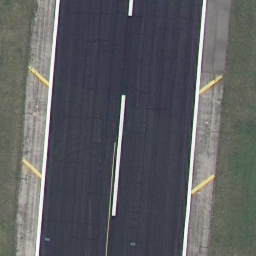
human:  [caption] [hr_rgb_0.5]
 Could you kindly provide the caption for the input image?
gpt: It is a straight runway with some mark lines on it .

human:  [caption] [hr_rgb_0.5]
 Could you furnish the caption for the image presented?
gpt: It is a straight runway with some white mark lines on it .

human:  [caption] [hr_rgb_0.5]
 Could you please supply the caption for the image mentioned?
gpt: A straight runway with some mark lines on it .

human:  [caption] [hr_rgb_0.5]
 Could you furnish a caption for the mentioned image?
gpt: There are some mark lines on the straight runway .

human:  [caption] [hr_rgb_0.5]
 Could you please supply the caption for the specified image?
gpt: A straight runway with some white mark lines on it .